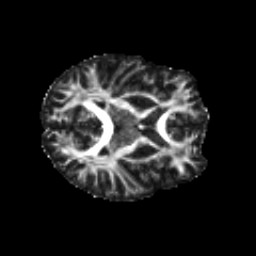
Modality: FA
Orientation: axial
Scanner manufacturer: siemens
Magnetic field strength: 3 T
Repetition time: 4.16 s
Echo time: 0.0806 s